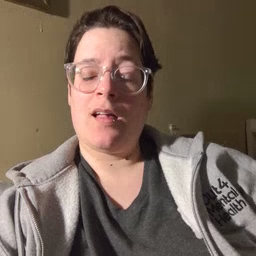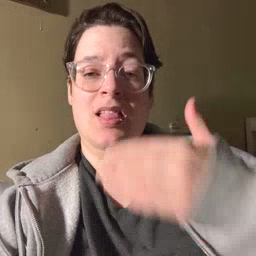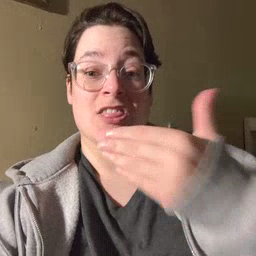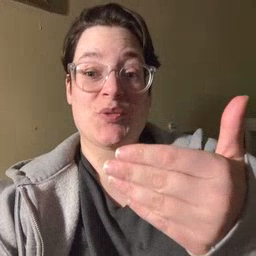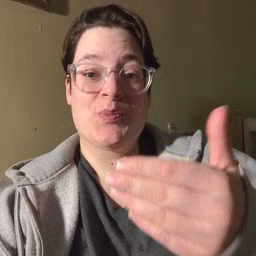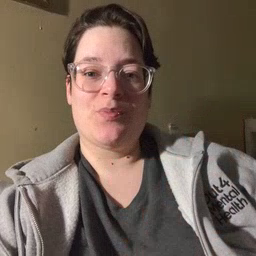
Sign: thankyou